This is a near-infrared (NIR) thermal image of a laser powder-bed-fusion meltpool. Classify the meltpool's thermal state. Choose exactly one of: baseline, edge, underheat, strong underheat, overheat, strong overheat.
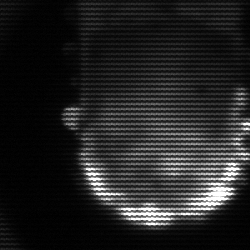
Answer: baseline